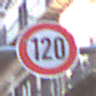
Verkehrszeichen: Geschwindigkeit120
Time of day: SunriseSunset
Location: Outdoor (Urban)
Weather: PartlyCloudy
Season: NotSpecified
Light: Natural